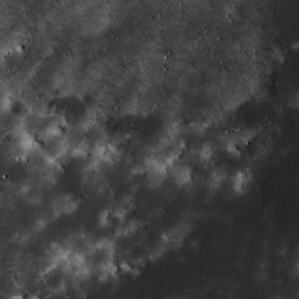
Label: non_frost